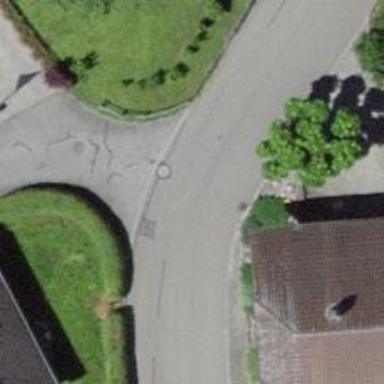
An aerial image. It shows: Paved residential road.